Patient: sex M, age 61
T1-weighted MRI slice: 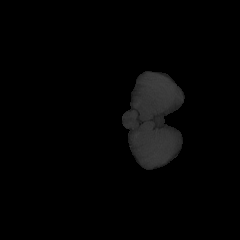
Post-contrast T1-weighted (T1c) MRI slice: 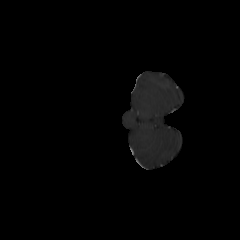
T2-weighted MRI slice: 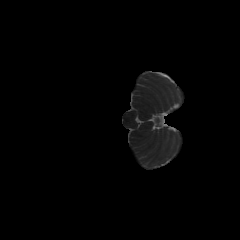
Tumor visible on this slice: no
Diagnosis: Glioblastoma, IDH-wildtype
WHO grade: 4